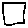
Label: square